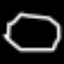
Label: octagon